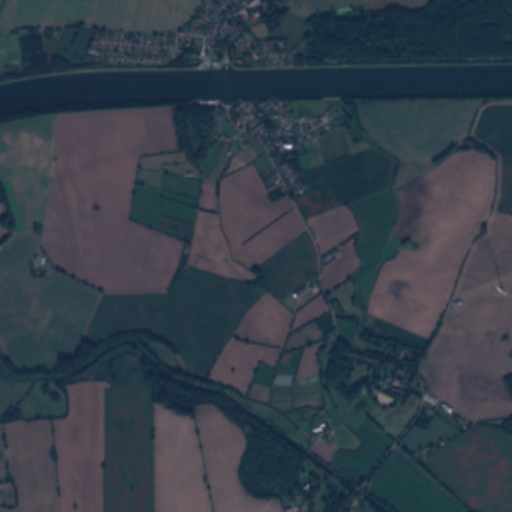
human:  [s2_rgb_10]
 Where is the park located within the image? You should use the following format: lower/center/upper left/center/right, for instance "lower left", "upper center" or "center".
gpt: The park is located in the upper center of the image.
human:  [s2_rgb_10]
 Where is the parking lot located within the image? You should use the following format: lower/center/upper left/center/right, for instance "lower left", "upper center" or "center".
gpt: The parking lot is located in the upper left of the image.
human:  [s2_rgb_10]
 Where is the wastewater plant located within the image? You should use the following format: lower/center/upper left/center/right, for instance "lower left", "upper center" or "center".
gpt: The wastewater plant is located in the upper right of the image.
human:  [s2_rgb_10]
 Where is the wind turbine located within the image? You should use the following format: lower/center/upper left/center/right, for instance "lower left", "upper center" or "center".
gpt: The wind turbine is located in the center right of the image.
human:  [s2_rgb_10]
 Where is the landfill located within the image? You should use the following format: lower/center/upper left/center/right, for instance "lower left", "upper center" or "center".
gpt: There is no landfill in the image.